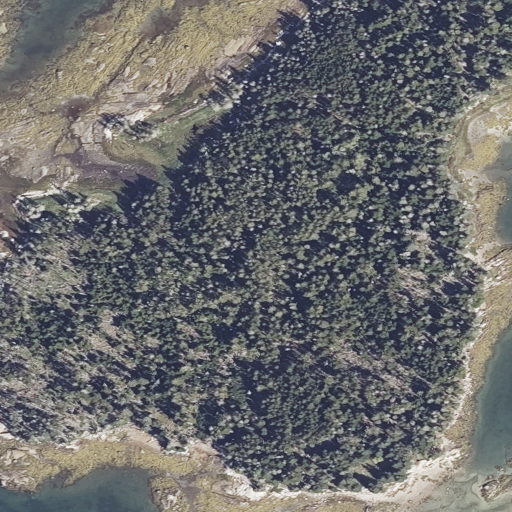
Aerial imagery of island in Maine named Buckle Island containing evergreen forest, herbaceous wetlands, open water, woody wetlands, and grassland